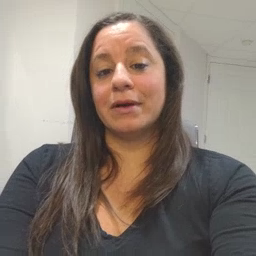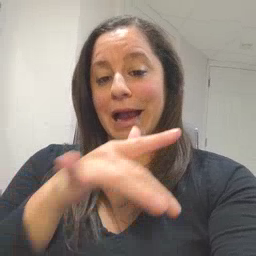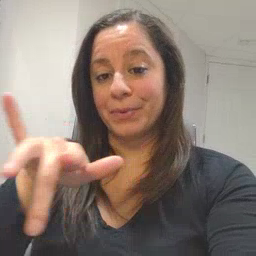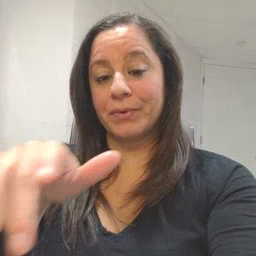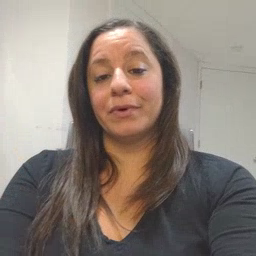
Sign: empty